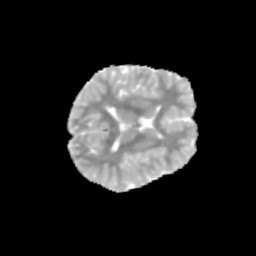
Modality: MD
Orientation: axial
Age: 9
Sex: male
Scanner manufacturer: siemens
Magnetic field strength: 3 T
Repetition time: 3.8 s
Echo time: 0.07 s